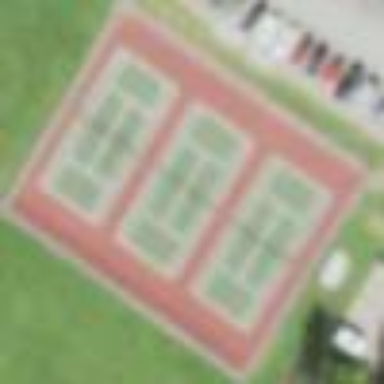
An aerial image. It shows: Tennis court on pitch.